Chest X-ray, PA view. Patient: 49 years old, sex F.
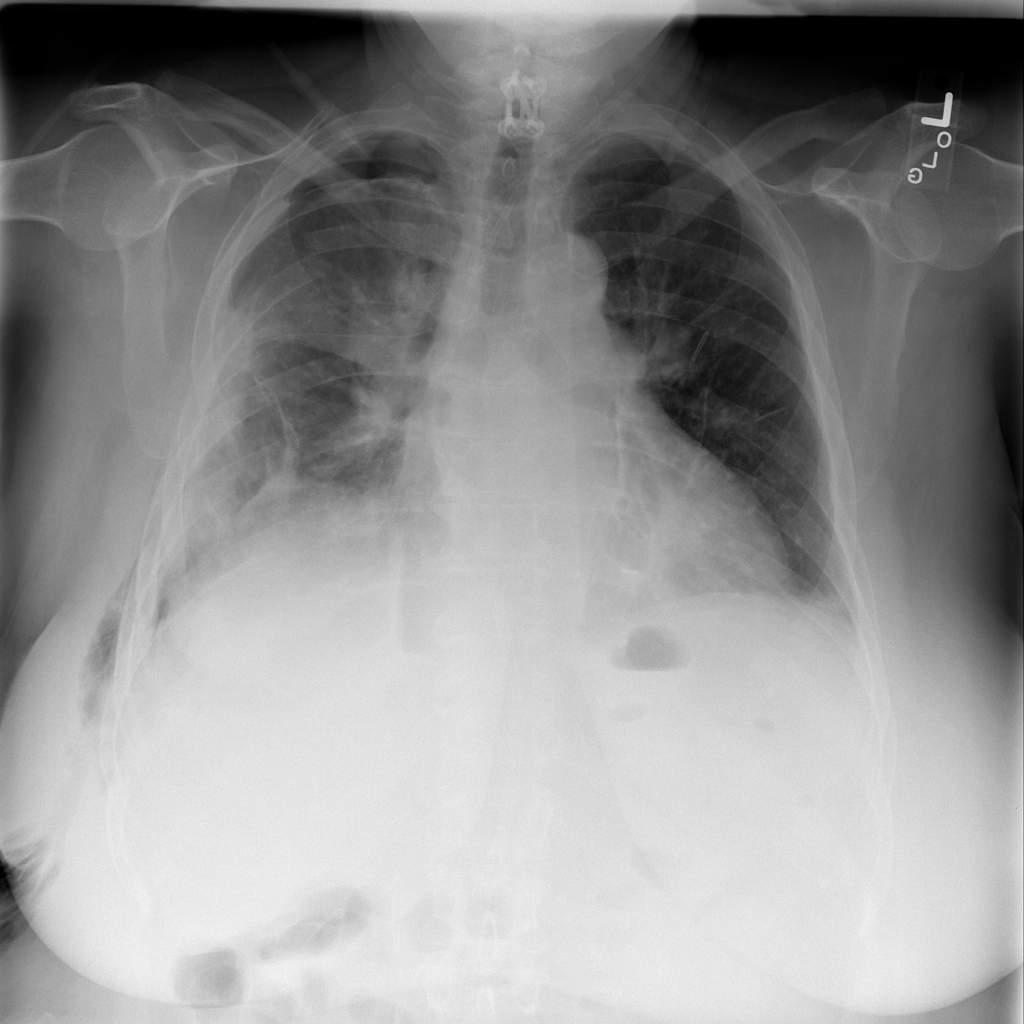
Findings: Pneumothorax